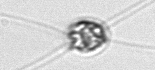
Label: Chaetoceros_danicus